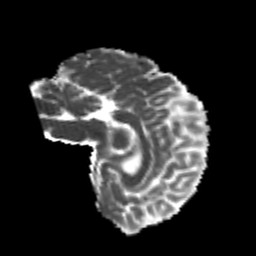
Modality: MD
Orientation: sagittal
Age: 24
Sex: female
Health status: healthy
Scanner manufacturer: philips
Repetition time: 7.39 s
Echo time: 0.08599 s